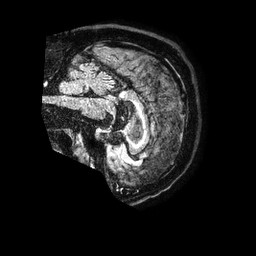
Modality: FLAIR
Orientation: sagittal
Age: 63
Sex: male
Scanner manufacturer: philips
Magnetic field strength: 1.5 T
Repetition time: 4.8 s
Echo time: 0.3 s